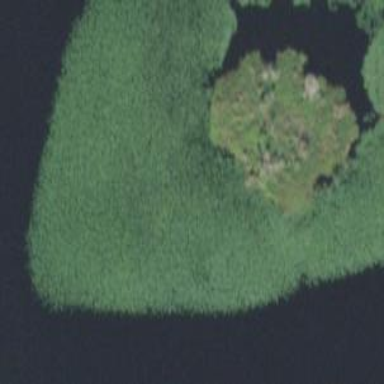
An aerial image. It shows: Marsh wetland.